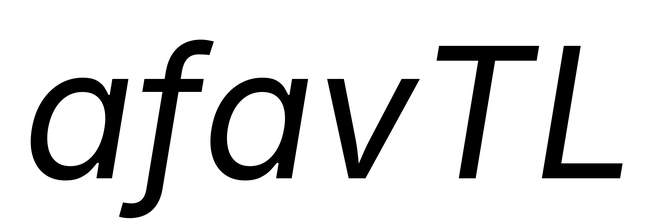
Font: Inter-Italic_Italic